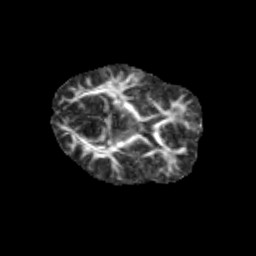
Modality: FA
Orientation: axial
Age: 9
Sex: male
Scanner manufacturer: siemens
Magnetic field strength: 3 T
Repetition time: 3.8 s
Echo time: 0.07 s